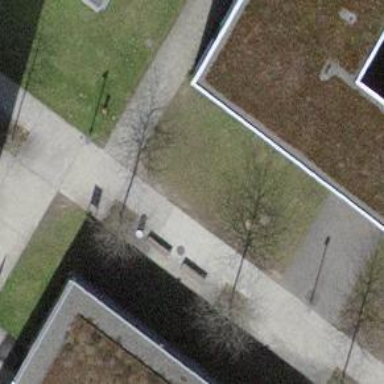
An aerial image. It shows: Bench for seating.